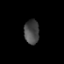
Tissue: prostate
Cell type: Myeloid cells
Senescence score: 0.2886
Nuclear area (px): 361
Mean DAPI intensity: 69.947